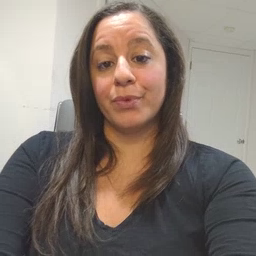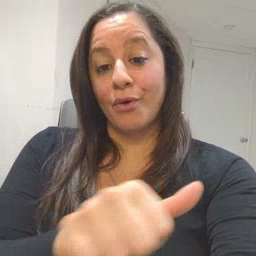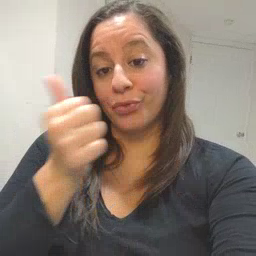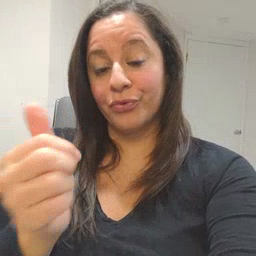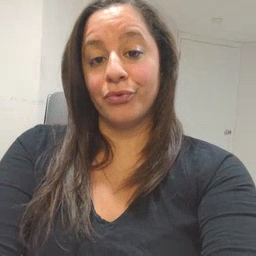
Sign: another